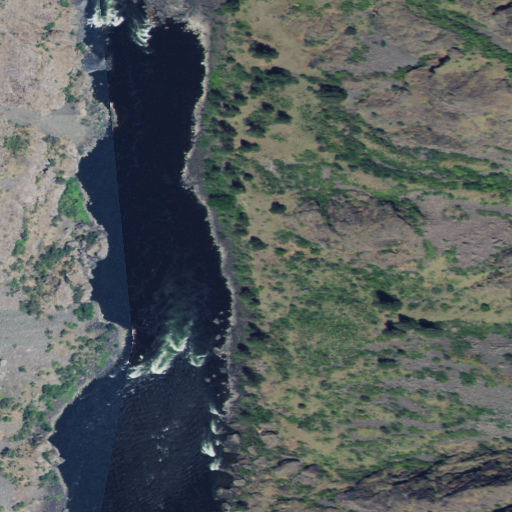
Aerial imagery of bar in Idaho named Chimney Bar containing shrub, open water, and evergreen forest